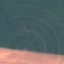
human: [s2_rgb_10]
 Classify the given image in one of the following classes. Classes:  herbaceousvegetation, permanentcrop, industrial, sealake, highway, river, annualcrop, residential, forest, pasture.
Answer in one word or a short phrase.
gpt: AnnualCrop